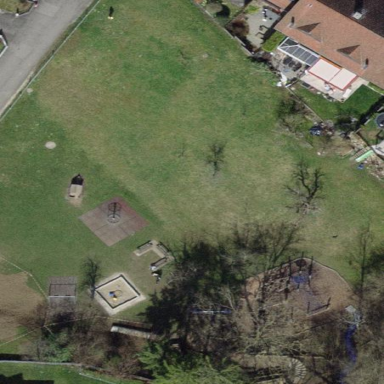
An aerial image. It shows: Playground area for leisure activities on the land.